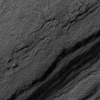
Atmospheric dust classification: not_dusty